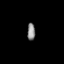
Tissue: prostate
Cell type: Myeloid cells
Senescence score: 0.7851
Nuclear area (px): 135
Mean DAPI intensity: 136.215